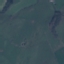
Land use / land cover class: Pasture